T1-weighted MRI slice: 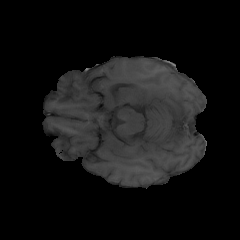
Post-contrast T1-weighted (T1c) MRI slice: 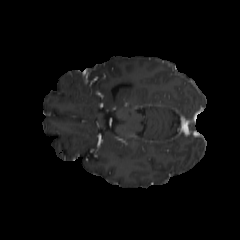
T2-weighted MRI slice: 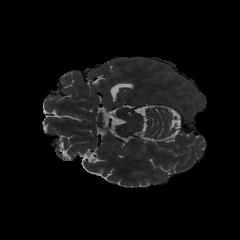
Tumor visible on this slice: no